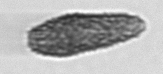
Label: Pseudochattonella_farcimen